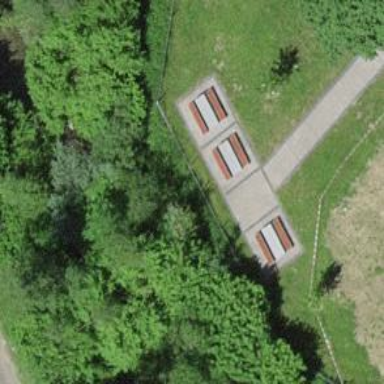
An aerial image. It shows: Picnic table located in leisure land area.